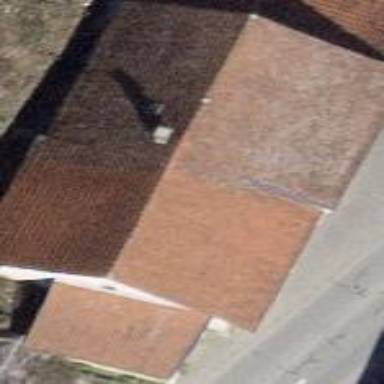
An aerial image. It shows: Building with tile roof.